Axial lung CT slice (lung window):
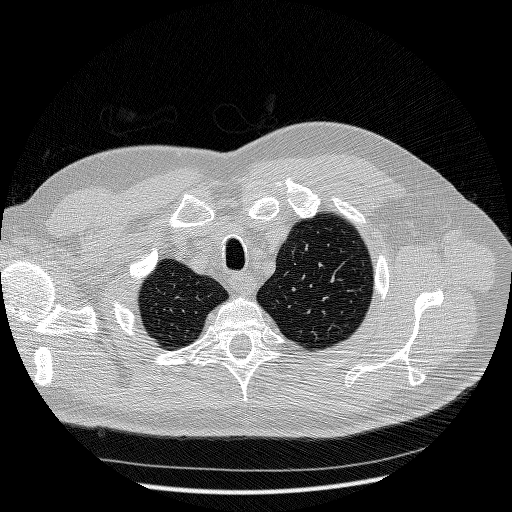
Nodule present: no